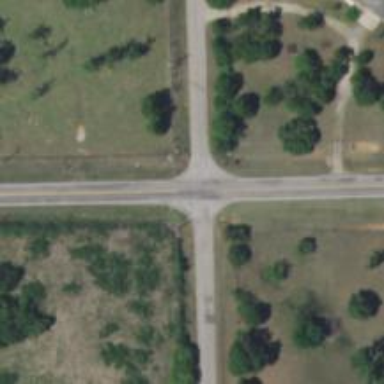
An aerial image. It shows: Stop road.